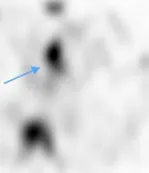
Tc-99m HMPAO WBC SPECT images of a
C. Cellulans
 aortic prosthetic valve endocarditis. Tc-99m HMPAO WBC SPECT: technetium-99 labelled hexamethylpropylene amine oxime white blood cell single photon emission computed tomography. Along with the transaxial (d) scintigraphic tomography image at 24 h, these images show the focal uptake of radiolabelled leukocytes at the right side of the aortic valve prosthesis (arrow).
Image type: radiology (pet)